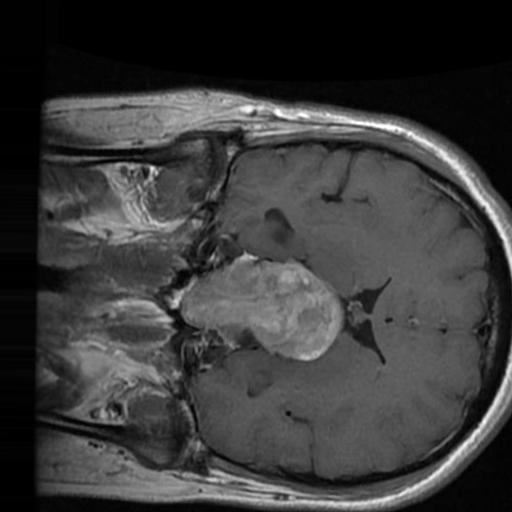
Label: brain_tumor